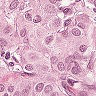
Metastatic tissue present: yes